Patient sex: M
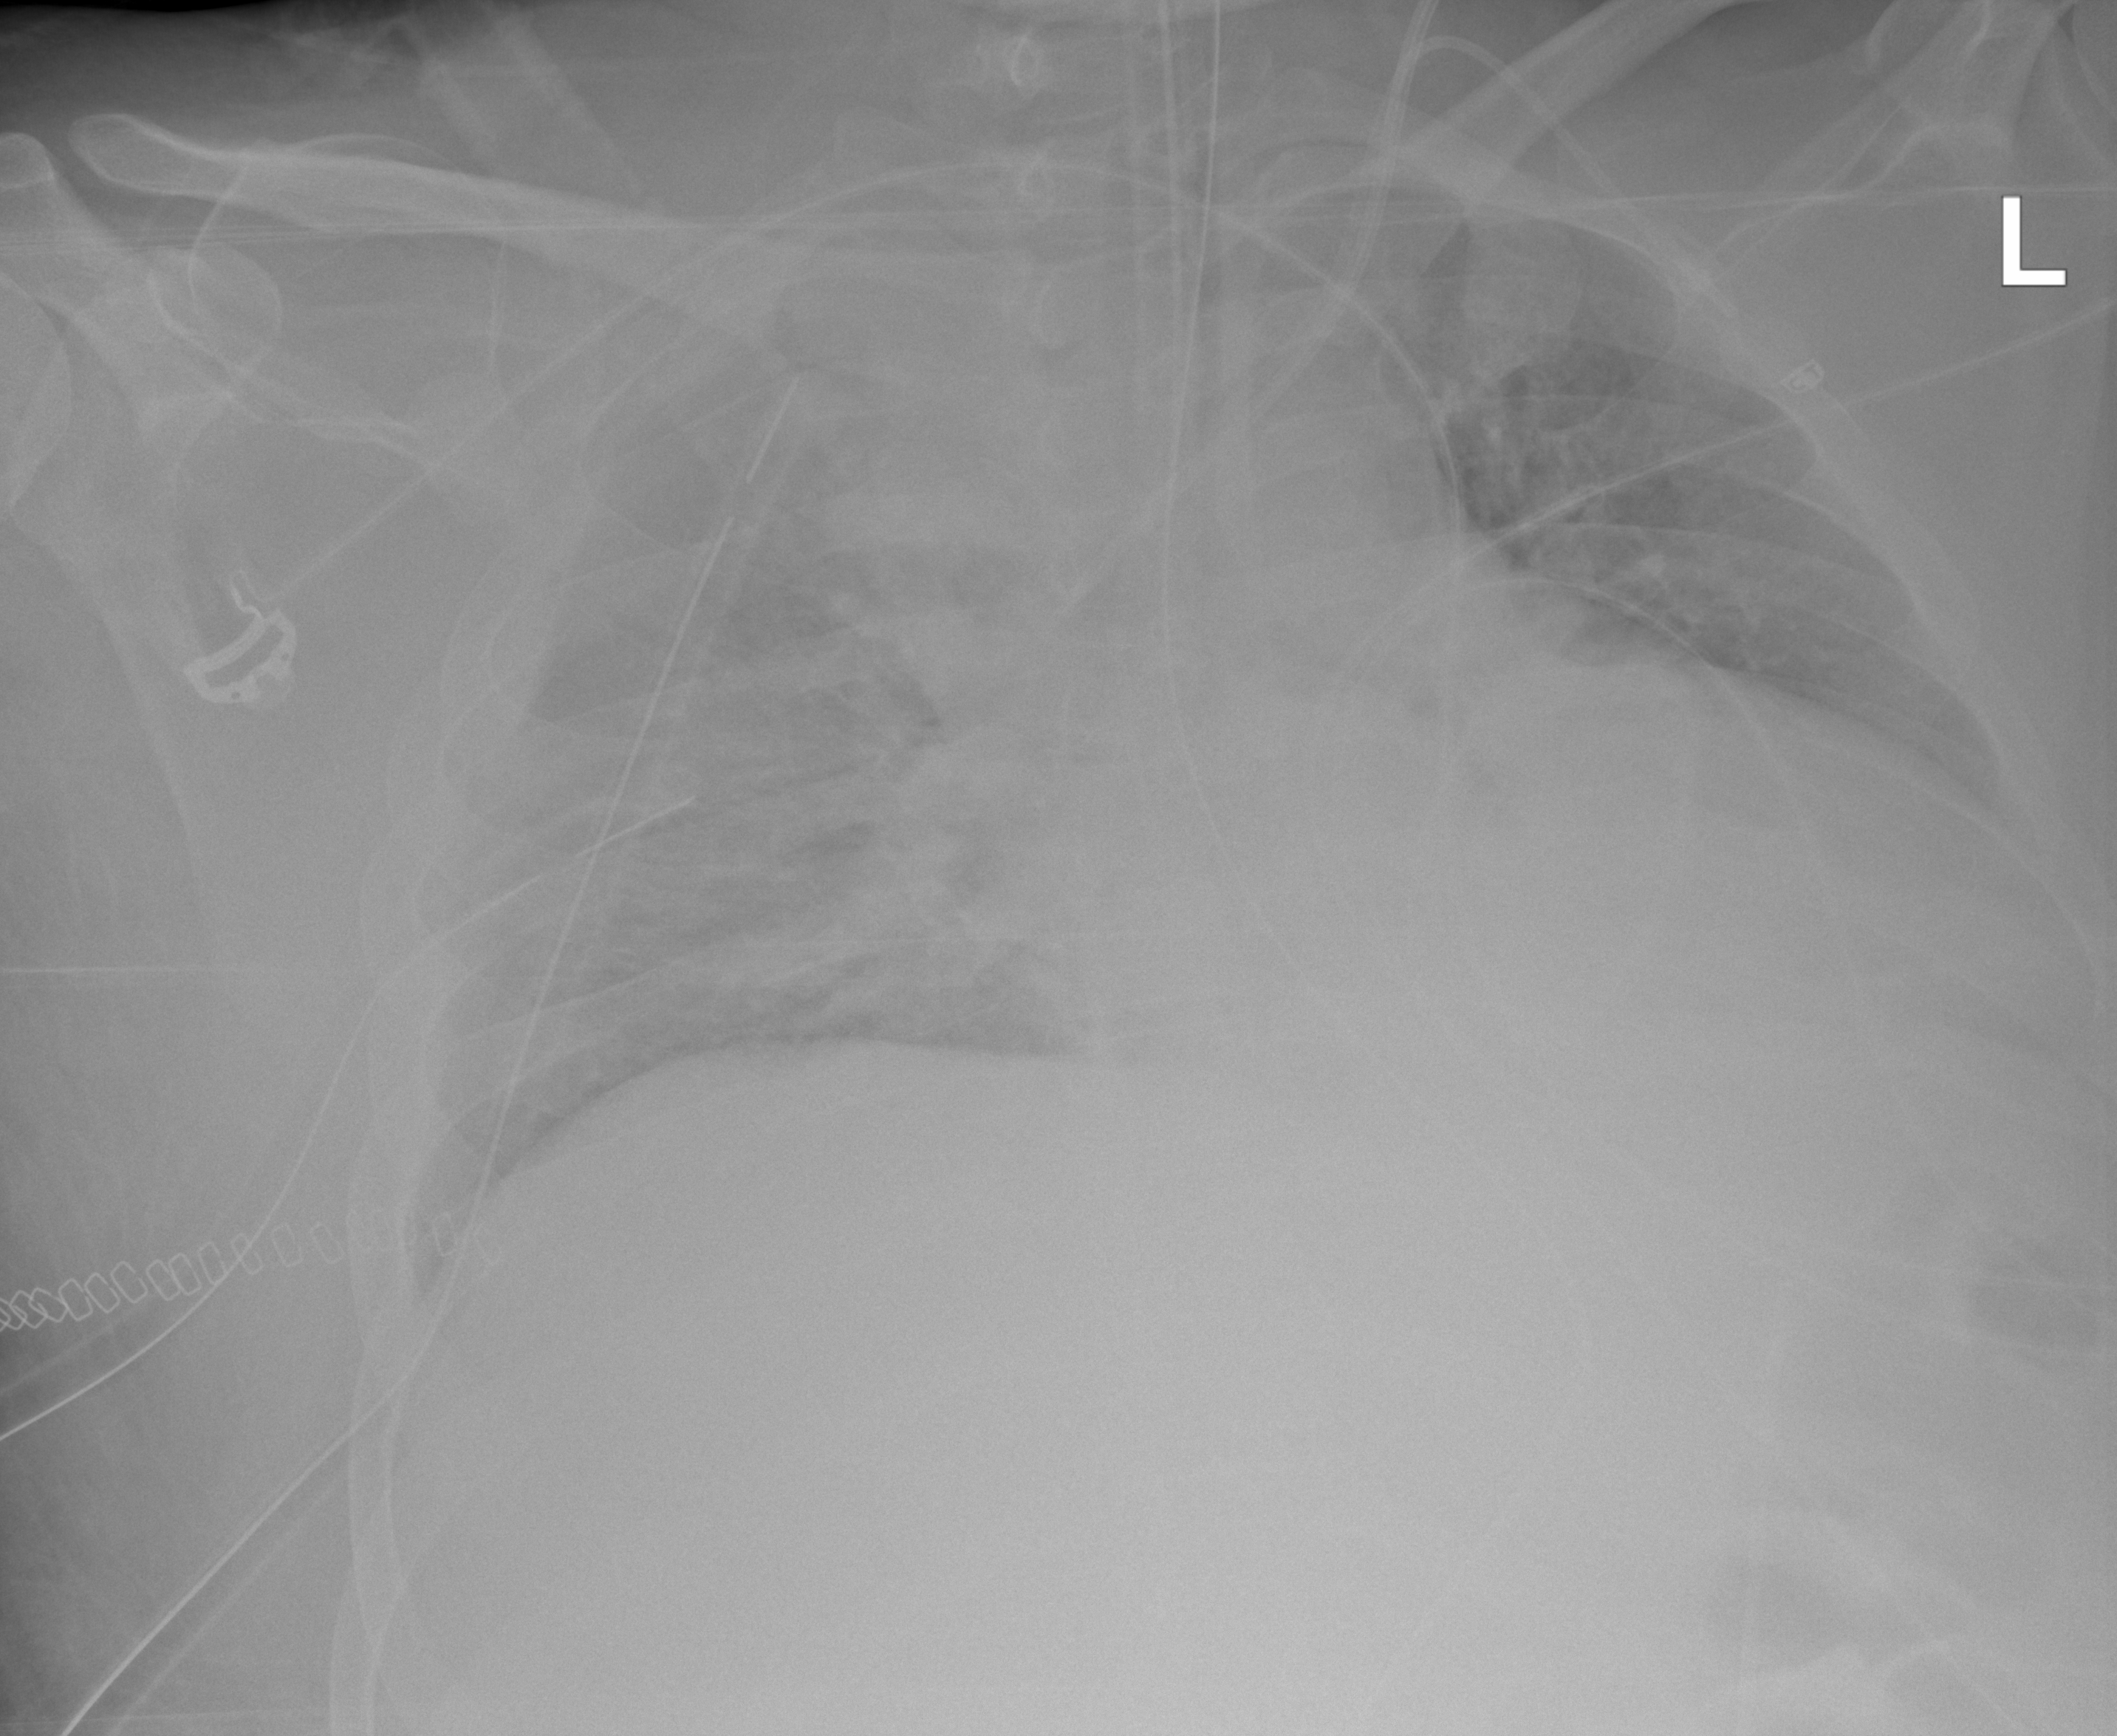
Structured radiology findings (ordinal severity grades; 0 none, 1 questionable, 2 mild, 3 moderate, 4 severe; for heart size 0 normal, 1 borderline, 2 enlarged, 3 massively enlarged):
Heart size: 2
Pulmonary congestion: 3
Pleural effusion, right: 0
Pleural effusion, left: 0
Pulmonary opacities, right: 2
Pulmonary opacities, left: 0
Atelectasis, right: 2
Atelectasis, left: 1